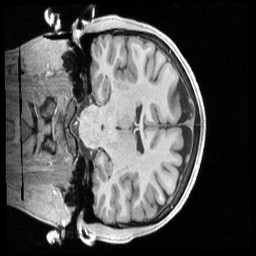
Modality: T1w
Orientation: coronal
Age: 20
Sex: male
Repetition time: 2.4 s
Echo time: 0.00222 s